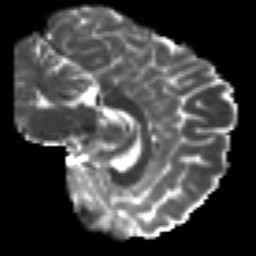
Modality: T2w
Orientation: sagittal
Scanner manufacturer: siemens
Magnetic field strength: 3 T
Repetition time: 7.8 s
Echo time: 0.09 s